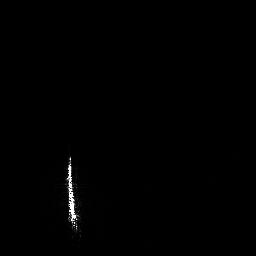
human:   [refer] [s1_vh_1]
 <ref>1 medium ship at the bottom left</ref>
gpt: <box>[[23, 59, 31, 92, 0]]</box>